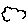
Label: cloud